Field crop: tomato
Growth stage: 1
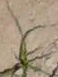
Species: cyperus